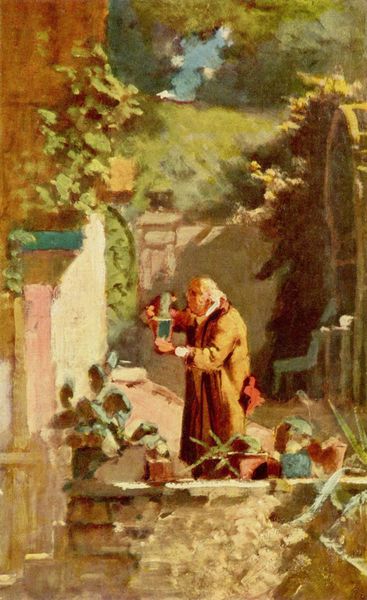
Titel: Der Herr Pfarrer als Kakteenliebhaber
Künstler: Carl Spitzweg
Standort: Berlin
Institution: Gemäldegalerie
Schlagwörter: baum, berg, blau, blätter, gemälde, himmel, laub, mann, schatten, vogel, weiß, aquarell, bäume, grün, impressionismus, landschaft, ocker, ausschnitt, blume, blumen, braun, bunt, frau, grau, laterne, licht, schwarz, stuhl, szene, terasse, türkis, anlage, gebäude, gras, haus, park, rot, weg, wiese, hochformat, malerei, alt, hemd, architektur, falten, mensch, stehen, stein, steine, hände, öl, hügel, natur, strauch, brüstung, sonne, gewand, haare, kutte, mantel, blatt, pflanzen, höhle, anhöhe, garten, ranken, vase, kübel, topf, sommer, bogen, italien, bergig, farben, hang, hitze, mauer, farbe, hecke, tag, hof, treppe, wein, vasen, stufen, tor, unscharf, blumentöpfe, töpfe, carl spitzweg, spitzweg, alter, gemalt, hauswand, idyll, draußen, agaven, manschette, fleck, biedermeier, mantep, pfarrer, verschwommen, flüssigkeit, priester, gärtner, mönch, agave, kakteen, kaktus, von spitzweg, carl, käfig, botanik, laube, mäuerchen, bergauf, kakten, grten, kaktur, eingießen, züchten, kletterrosen, der kaktus liebhaber, kakteeen, moralt, spizuweg, umgießen, kakteenfreund, katkeen, kekteen